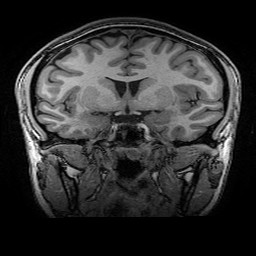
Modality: T1w
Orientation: sagittal
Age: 20
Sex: female
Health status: healthy
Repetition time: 2.53 s
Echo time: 0.0034 s